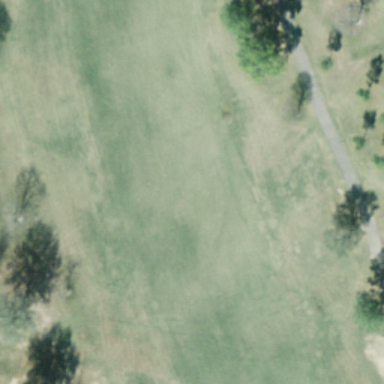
This is a part of a golf course with green turfs and some trees .